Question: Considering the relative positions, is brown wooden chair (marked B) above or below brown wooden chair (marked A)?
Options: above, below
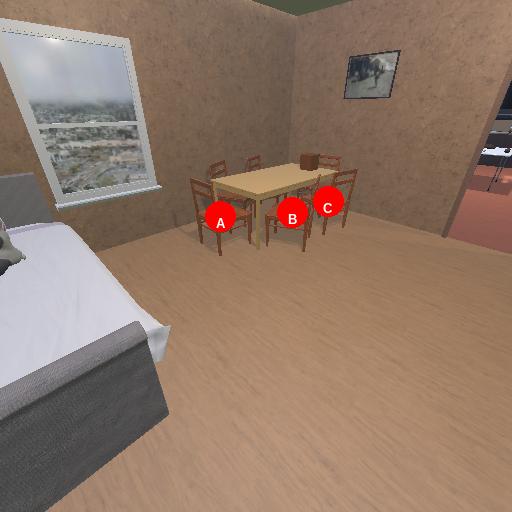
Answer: above